Question:
I have a magento site where if the users email and password aren't valid, this message appears.
What I want is for the output of that message to reflect credential was wrong. E.g 'wrong password' or 'wrong email address'.
Is this possible?
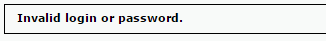
Answer: The login action url is 'http://domain.com/index.php/customer/account/loginPost/'
If you look into the Accountcontroller.php file in 'app/code/core/Mage/Customer/controllers/' at 'loginpostAction()'
Magento tries to load error message from ,
'''
switch ($e->getCode()) {
case Mage_Customer_Model_Customer::EXCEPTION_EMAIL_NOT_CONFIRMED:
$value = $this->_getHelper('customer')->getEmailConfirmationUrl($login['username']);
$message = $this->_getHelper('customer')->__('This account is not confirmed. <a href="%s">Click here</a> to resend confirmation email.', $value);
break;
case Mage_Customer_Model_Customer::EXCEPTION_INVALID_EMAIL_OR_PASSWORD:
$message = $e->getMessage();
break;
default:
$message = $e->getMessage();
}
'''
Here 'Mage_Customer_Model_Customer::EXCEPTION_INVALID_EMAIL_OR_PASSWORD:' loads that message from
'''
public function authenticate($login, $password)
{
$this->loadByEmail($login);
if ($this->getConfirmation() && $this->isConfirmationRequired()) {
throw Mage::exception('Mage_Core', Mage::helper('customer')->__('This account is not confirmed.'),
self::EXCEPTION_EMAIL_NOT_CONFIRMED
);
}
if (!$this->validatePassword($password)) {
throw Mage::exception('Mage_Core', Mage::helper('customer')->__('Invalid login or password.'),
self::EXCEPTION_INVALID_EMAIL_OR_PASSWORD
);
}
Mage::dispatchEvent('customer_customer_authenticated', array(
'model' => $this,
'password' => $password,
));
return true;
}
'''
Here you can see that message. But It's not a good idea to touch the core file. But you can achieve this by core modules.